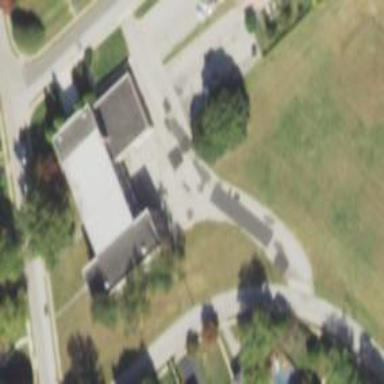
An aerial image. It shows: School.